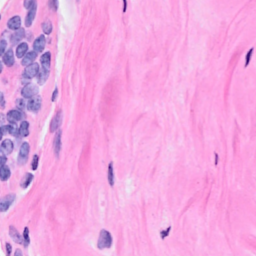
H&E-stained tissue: Breast